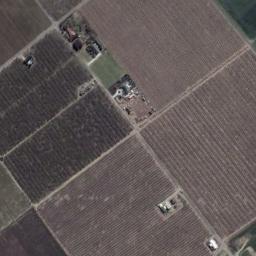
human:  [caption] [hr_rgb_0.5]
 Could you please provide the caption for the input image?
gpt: There are many rectangular farmlands of different sizes .

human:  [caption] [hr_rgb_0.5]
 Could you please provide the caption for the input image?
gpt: There are some bare rectangular farmland .

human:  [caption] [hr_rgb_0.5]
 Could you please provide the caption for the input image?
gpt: Several khaki rectangular farmlands are arranged in neat rows and some houses are surrounded by these farmlands .

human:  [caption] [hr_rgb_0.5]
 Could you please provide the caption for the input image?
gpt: Several neatly arranged light brown and dark brown mixed rectangular farm fields .

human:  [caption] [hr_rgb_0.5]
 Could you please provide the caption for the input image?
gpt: There are some brown rectangular farmlands of different sizes .